Field crop: tomato
Growth stage: 1
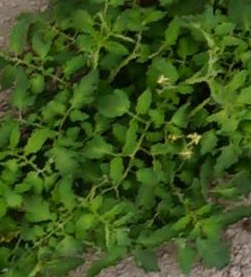
Species: tomato